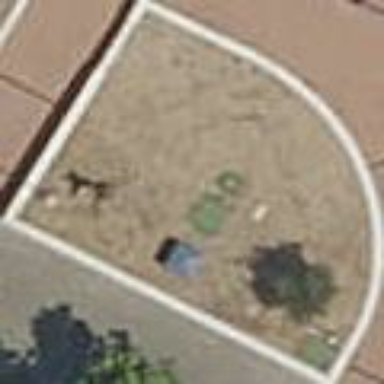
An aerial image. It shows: Garden with kerb border.